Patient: sex F, age 43
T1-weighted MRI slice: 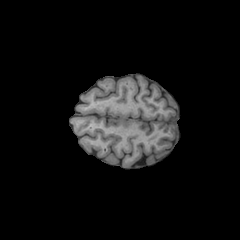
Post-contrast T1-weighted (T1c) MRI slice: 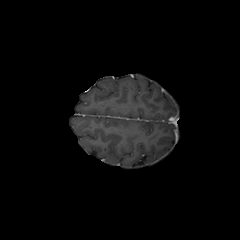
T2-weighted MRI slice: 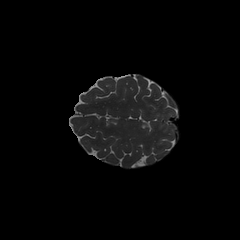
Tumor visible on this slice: no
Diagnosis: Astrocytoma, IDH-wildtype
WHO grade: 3